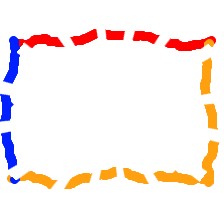
Shape: rectangle